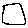
Label: square